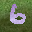
Label: 6